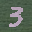
Label: 3